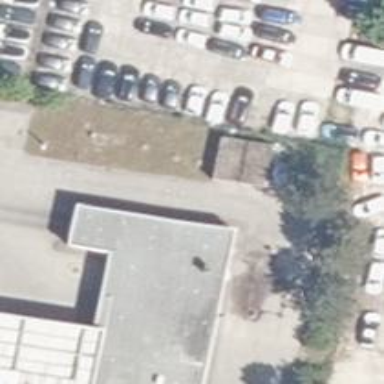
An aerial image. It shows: Car wash facility.